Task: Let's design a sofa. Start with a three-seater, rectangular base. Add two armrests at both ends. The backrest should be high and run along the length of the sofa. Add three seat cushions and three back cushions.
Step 364:
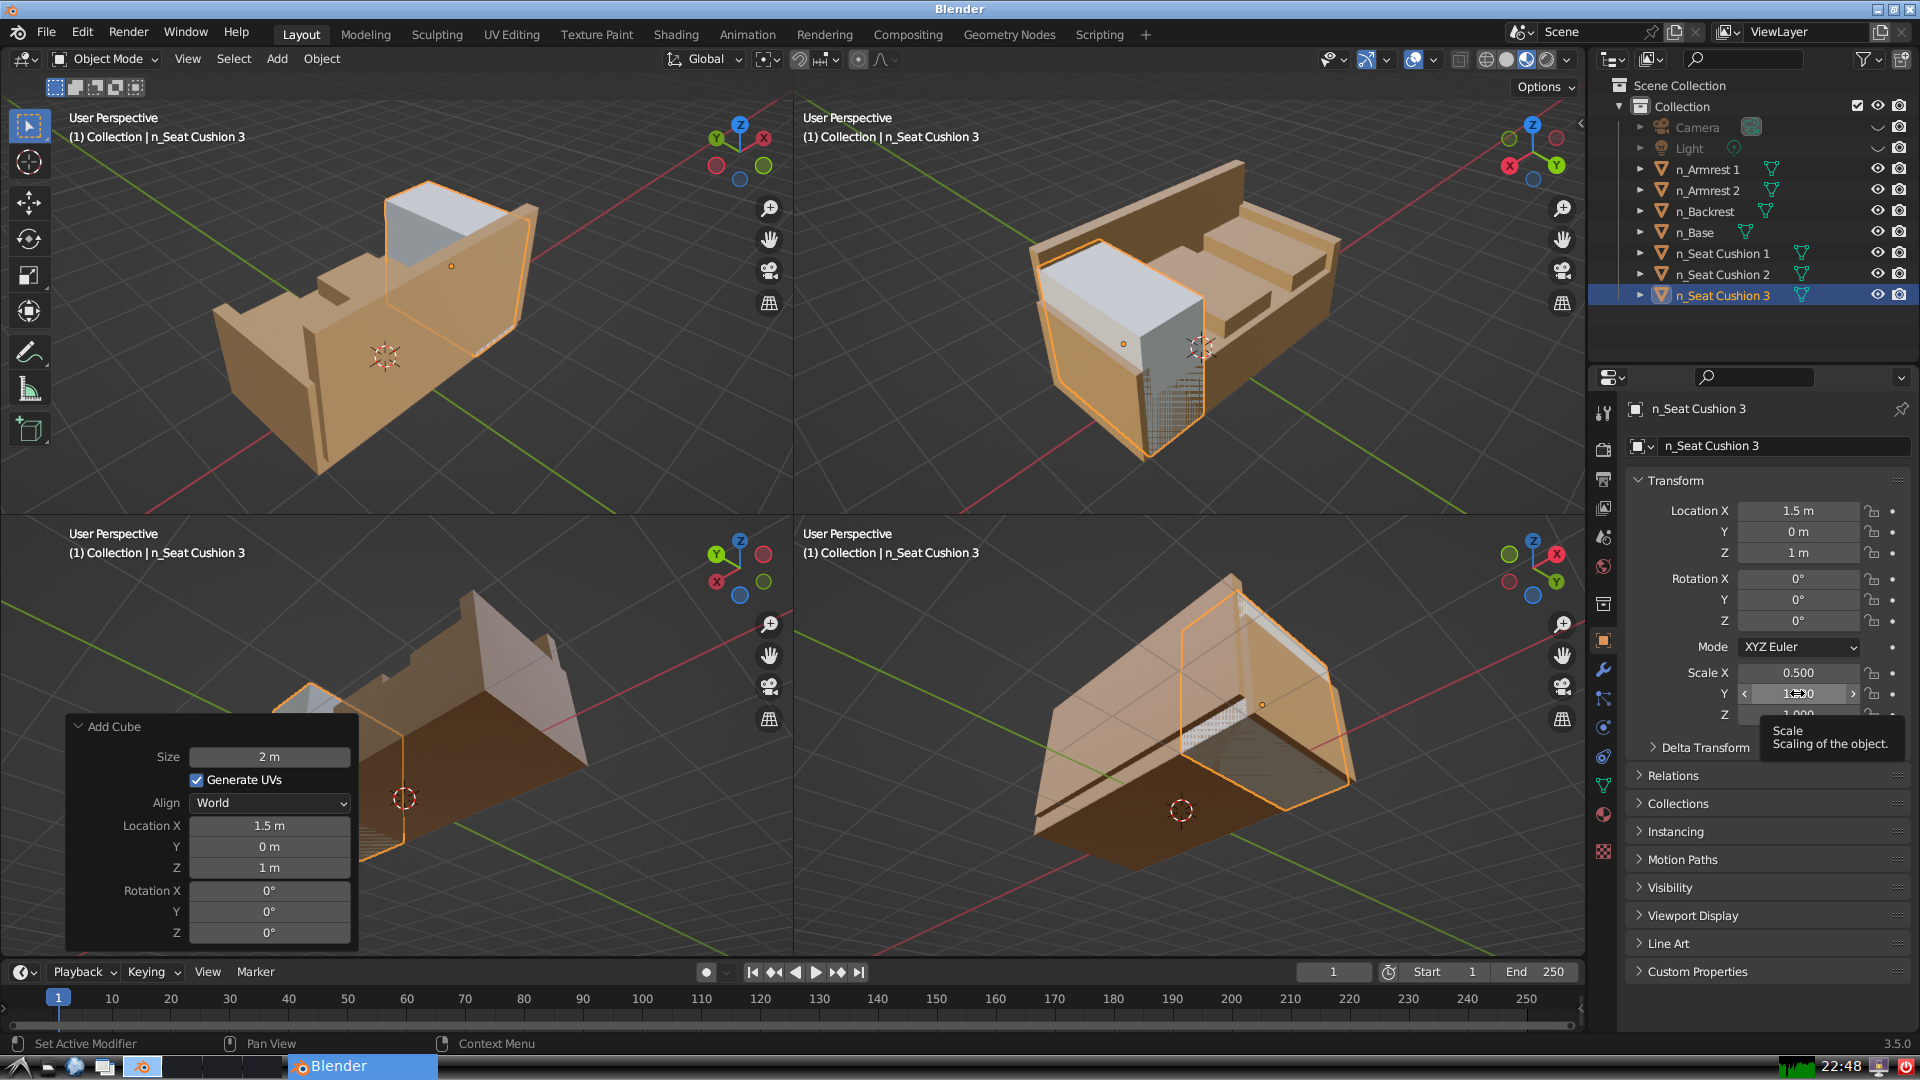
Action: click: no